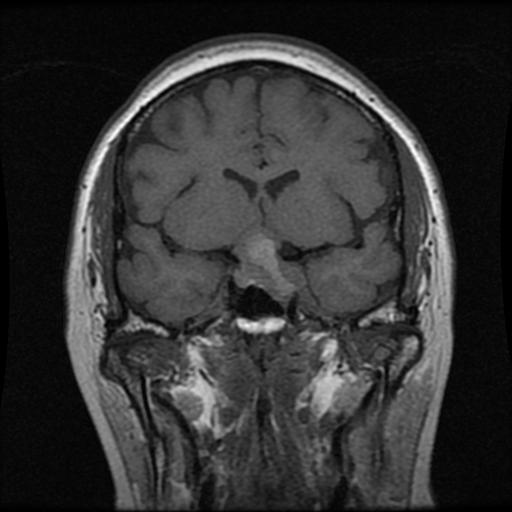
Label: pituitary